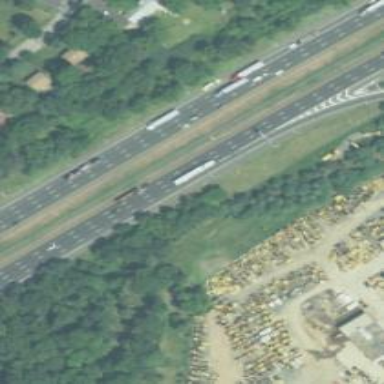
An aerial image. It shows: Motorway junction.